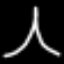
Label: The Eiffel Tower